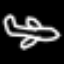
Label: airplane